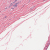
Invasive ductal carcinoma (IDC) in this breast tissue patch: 1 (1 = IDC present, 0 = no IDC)